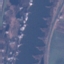
Label: River